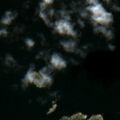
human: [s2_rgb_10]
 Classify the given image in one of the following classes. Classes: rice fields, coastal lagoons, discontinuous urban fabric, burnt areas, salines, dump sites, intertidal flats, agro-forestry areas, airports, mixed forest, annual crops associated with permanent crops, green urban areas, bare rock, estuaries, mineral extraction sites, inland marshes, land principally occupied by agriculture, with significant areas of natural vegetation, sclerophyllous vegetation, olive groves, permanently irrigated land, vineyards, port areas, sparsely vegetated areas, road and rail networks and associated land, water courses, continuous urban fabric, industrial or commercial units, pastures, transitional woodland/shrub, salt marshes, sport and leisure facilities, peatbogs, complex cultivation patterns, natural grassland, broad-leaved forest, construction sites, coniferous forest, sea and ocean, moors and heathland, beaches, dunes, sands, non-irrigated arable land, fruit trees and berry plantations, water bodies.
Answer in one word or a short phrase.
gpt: sea and ocean